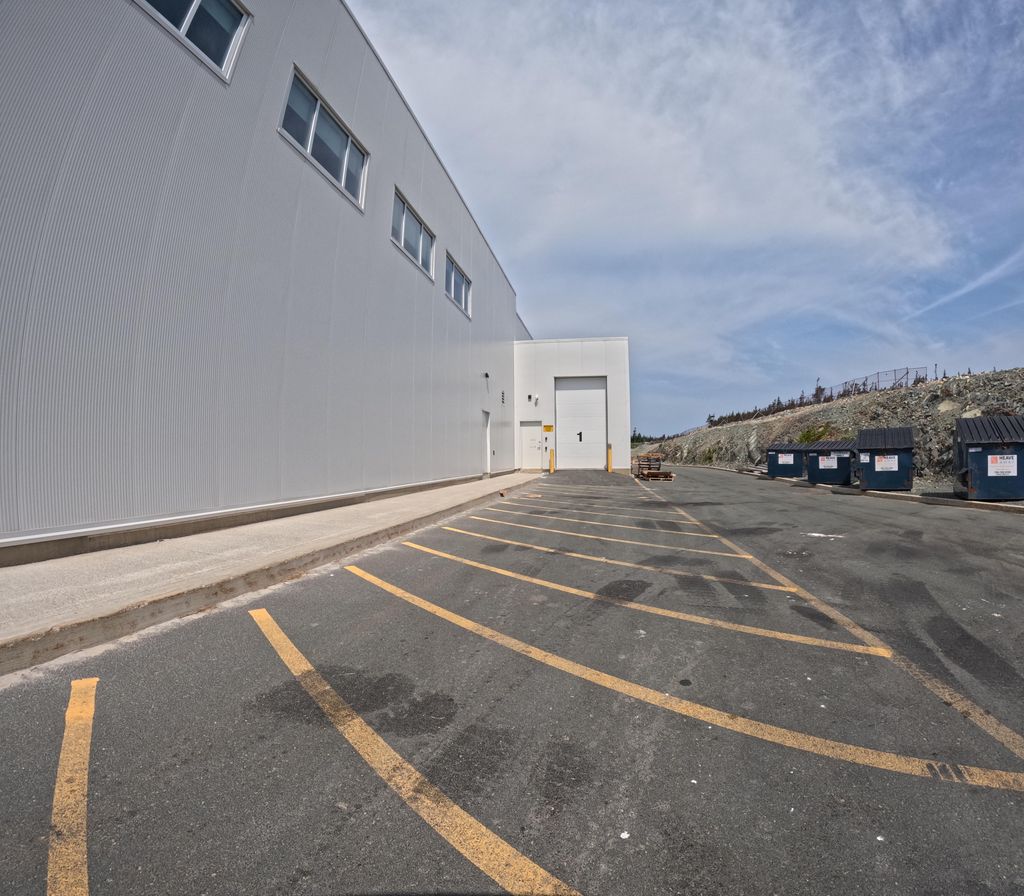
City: st_johns